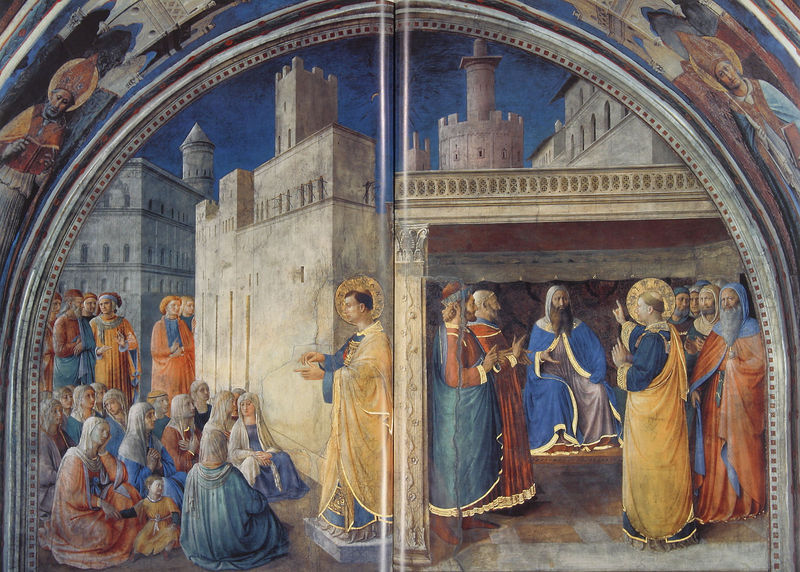
Titel: Freskenzyklus der Cappella Niccolina: Darstellung von Szenen aus dem Leben der Erzdiakone Stephanus und Laurentius
Künstler: Fra Angelico
Standort: Rom, Città del Vaticano, Palazzi Vaticani, Cappella Niccolina (EU - I - Latium)
Schlagwörter: blau, flügel, gemälde, gruppe, himmel, umhang, frauen, menschen, stadt, männer, raum, bart, gewand, geschlossen, burg, altar, heiligenschein, jesus, jünger, zuhörer, zuhören, kommunion, flügelaltar, predigen, papast, heiligenschei, gruendonnerstag